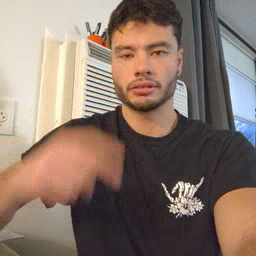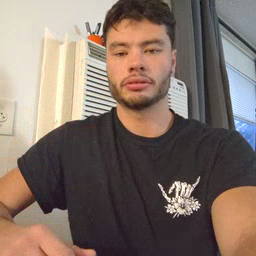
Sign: think